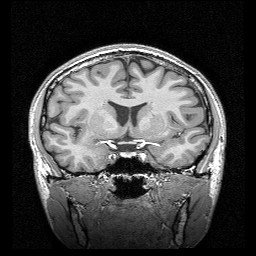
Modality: T1w
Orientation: sagittal